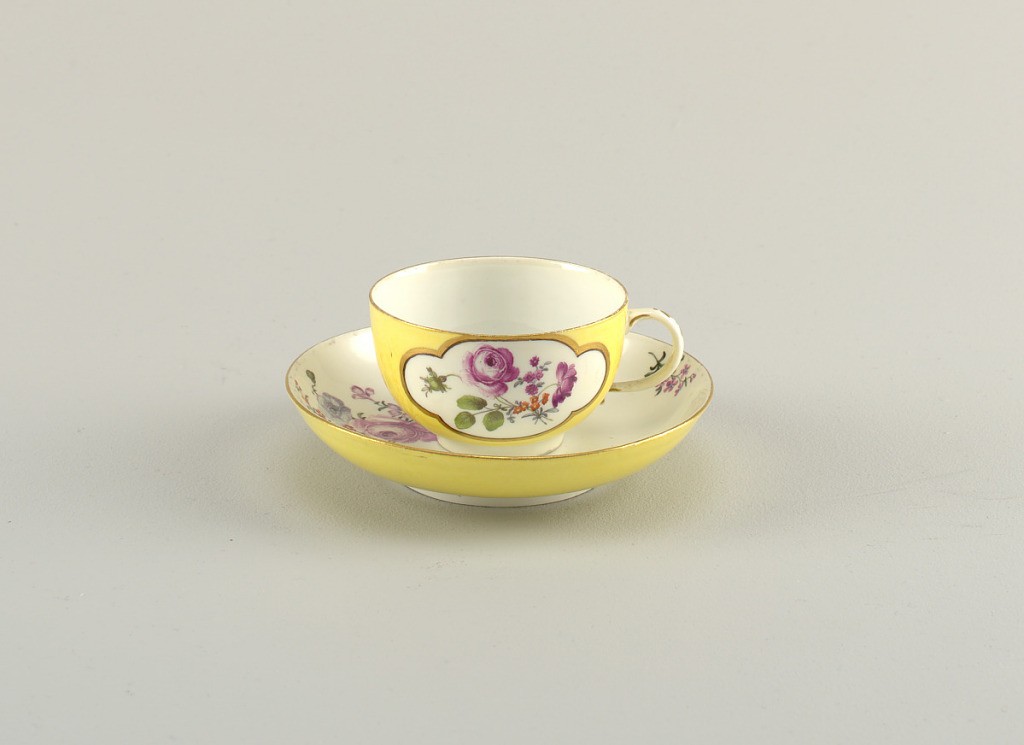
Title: Cup and Saucer
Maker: Meissen Porcelain Manufactory, German, active from 1710 to the present
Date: mid- 18th century
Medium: hard paste porcelain, vitreous enamel, gold
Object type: cup and saucer
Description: Cup with simple loop handle; saucer deep, with curved sides.  Inside of cup and saucer white, with scattered flowers; outside of cup and underside of rim of saucer yellw, with white reserve panels, on cup, in which are flowers.  Edges of cup and saucer brown.